Interaction volume radius: 10 \u00c5
Interaction volume height: 10 \u00c5
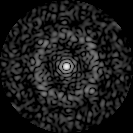
Disorder parameter: 0.7739